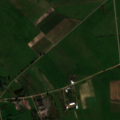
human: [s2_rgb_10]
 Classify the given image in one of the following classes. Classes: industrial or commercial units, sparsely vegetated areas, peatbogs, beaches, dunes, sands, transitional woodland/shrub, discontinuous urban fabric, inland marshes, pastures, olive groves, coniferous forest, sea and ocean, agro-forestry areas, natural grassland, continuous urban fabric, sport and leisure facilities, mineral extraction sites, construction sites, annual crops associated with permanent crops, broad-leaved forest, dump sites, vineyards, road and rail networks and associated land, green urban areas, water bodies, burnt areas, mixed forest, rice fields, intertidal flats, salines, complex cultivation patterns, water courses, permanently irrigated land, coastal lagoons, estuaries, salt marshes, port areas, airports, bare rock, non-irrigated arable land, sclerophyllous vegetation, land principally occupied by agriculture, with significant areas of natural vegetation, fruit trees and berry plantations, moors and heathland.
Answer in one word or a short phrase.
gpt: discontinuous urban fabric, industrial or commercial units, non-irrigated arable land, pastures, complex cultivation patterns